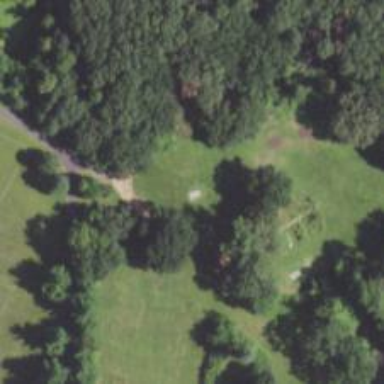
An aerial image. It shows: The starting point of disc golf course.